Interaction volume radius: 10 \u00c5
Interaction volume height: 45 \u00c5
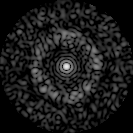
Disorder parameter: 0.8419